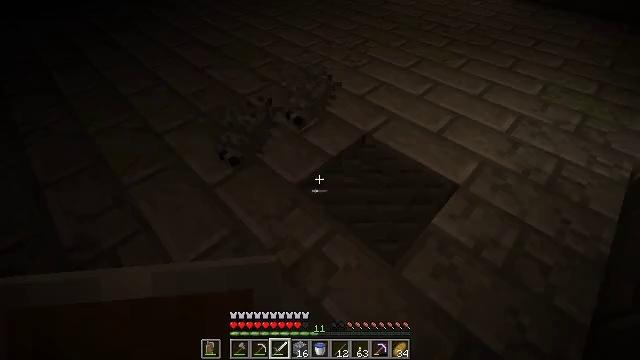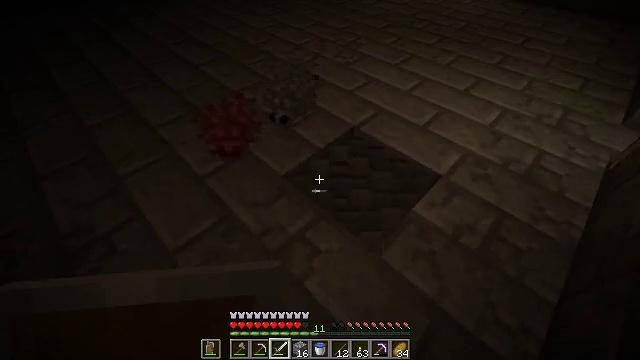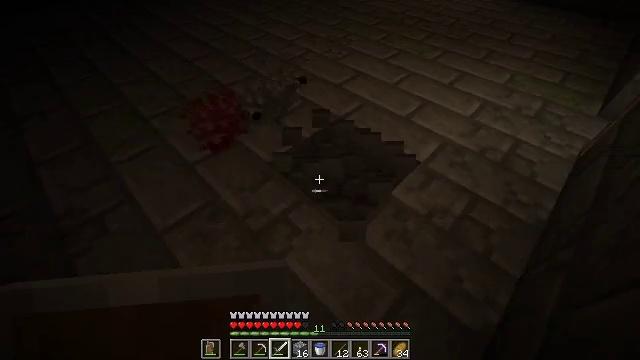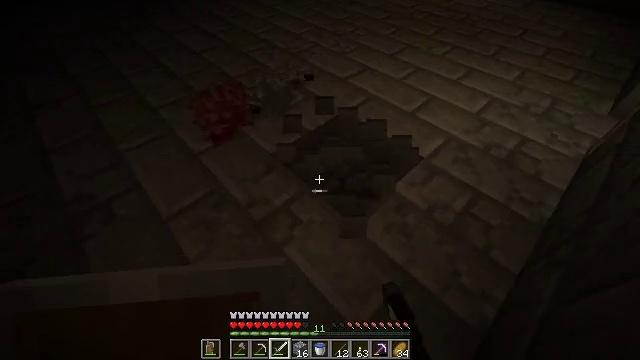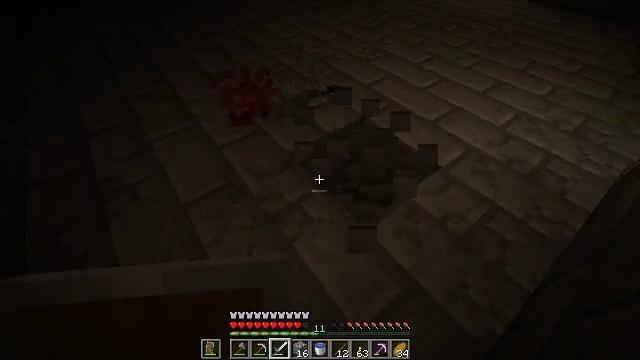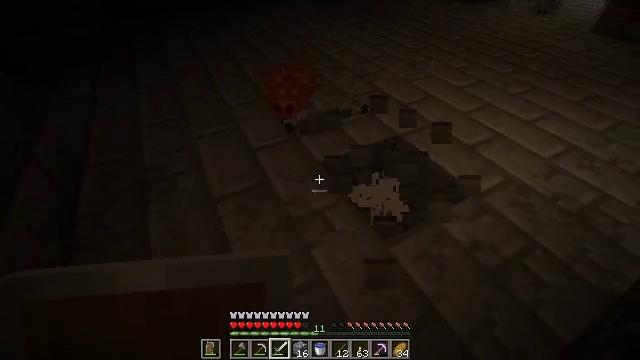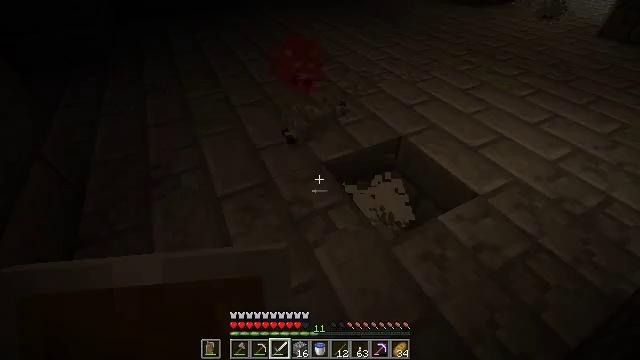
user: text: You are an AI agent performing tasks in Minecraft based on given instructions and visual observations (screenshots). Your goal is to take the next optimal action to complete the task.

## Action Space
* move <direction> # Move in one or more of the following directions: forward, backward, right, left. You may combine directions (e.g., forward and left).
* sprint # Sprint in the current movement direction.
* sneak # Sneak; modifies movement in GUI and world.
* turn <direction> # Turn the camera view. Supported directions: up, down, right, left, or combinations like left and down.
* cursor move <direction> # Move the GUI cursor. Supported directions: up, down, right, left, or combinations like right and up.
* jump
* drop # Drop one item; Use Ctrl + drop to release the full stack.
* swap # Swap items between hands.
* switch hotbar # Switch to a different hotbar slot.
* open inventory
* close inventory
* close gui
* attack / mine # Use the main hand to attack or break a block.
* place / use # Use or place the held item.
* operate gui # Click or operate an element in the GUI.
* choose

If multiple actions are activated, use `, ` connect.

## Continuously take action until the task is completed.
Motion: motion action
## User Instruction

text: Attack the infested stone bricks to gather it.
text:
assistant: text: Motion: move back and move right, attack / mine
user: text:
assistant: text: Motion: attack / mine
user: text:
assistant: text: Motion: turn left, attack / mine
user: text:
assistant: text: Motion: turn left and up
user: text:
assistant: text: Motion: turn left and up
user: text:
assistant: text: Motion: no_op
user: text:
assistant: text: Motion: no_op